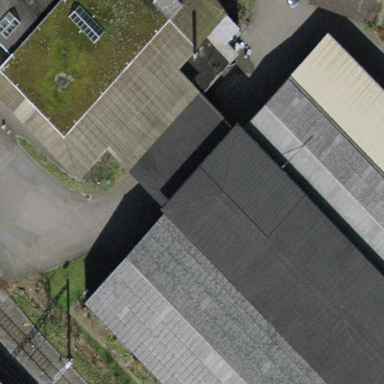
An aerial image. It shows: Industrial building.